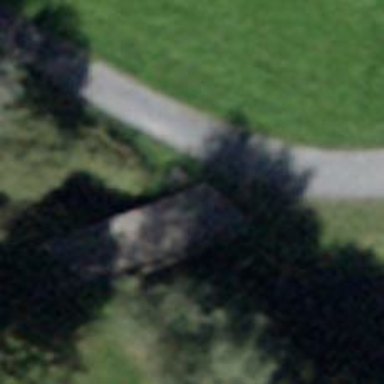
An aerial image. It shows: Unpaved footway on bridge.